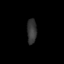
Tissue: skin
Cell type: Epithelial cells
Senescence score: 0.2217
Nuclear area (px): 234
Mean DAPI intensity: 53.338